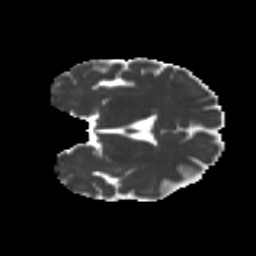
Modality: MD
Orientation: coronal
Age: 26
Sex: female
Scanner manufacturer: ge
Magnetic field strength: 3 T
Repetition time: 7.8 s
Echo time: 0.0606 s